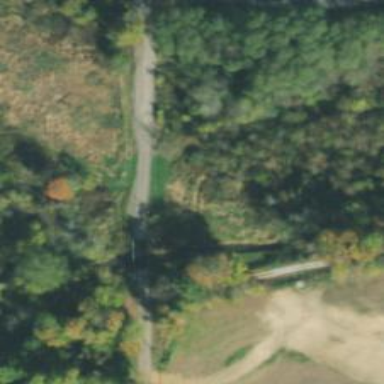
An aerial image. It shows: Residential road with bridge.